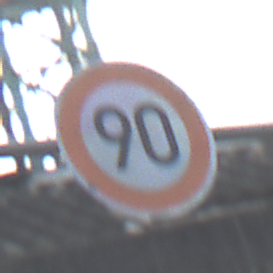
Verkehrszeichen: Geschwindigkeit90
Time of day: MorningAfternoon
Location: Outdoor (Suburban)
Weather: PartlyCloudy
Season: NotSpecified
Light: Natural